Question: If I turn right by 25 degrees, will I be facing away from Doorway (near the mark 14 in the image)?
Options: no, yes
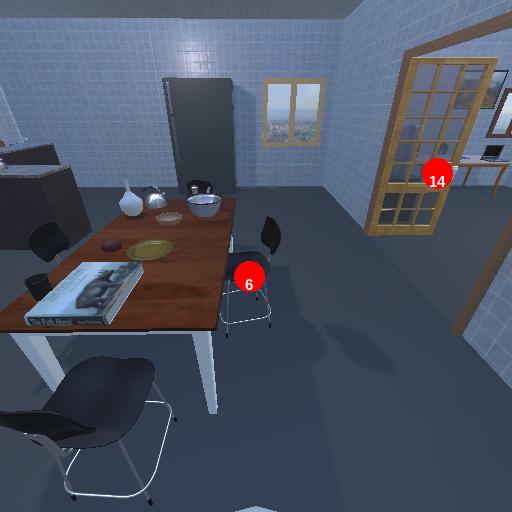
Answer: no